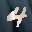
Label: 4